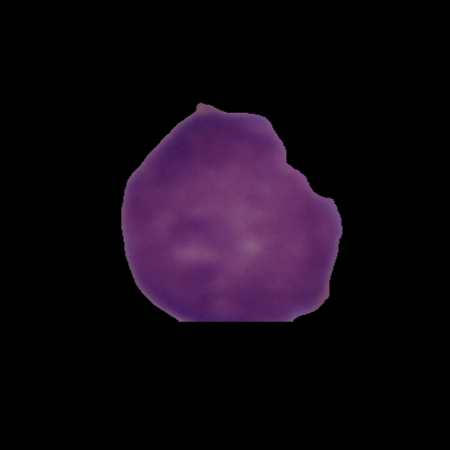
Label: cancer